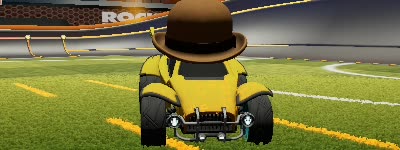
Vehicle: octane